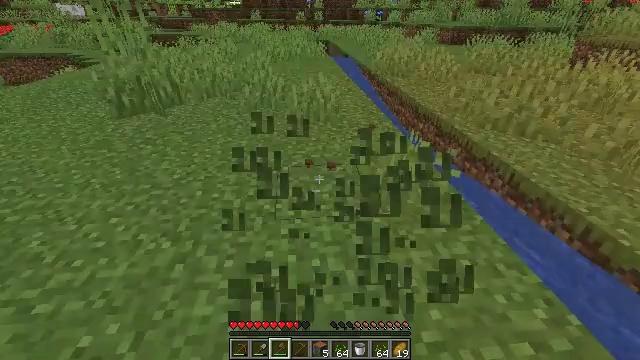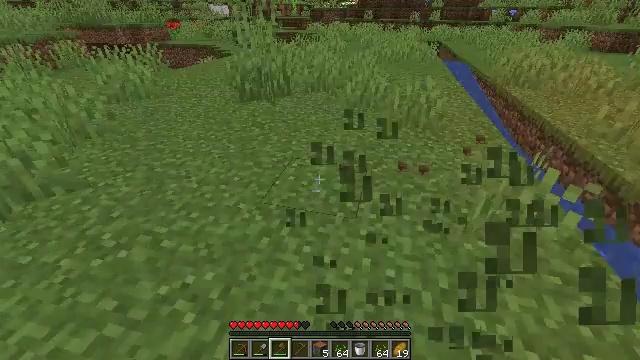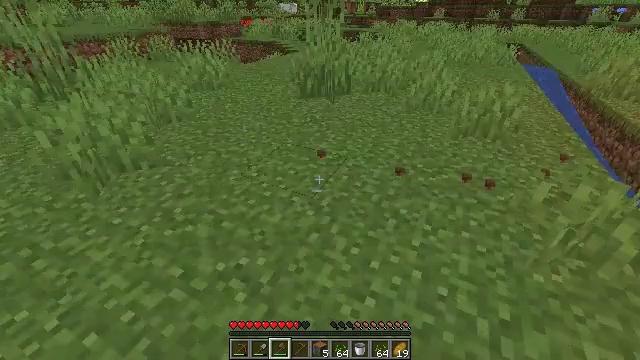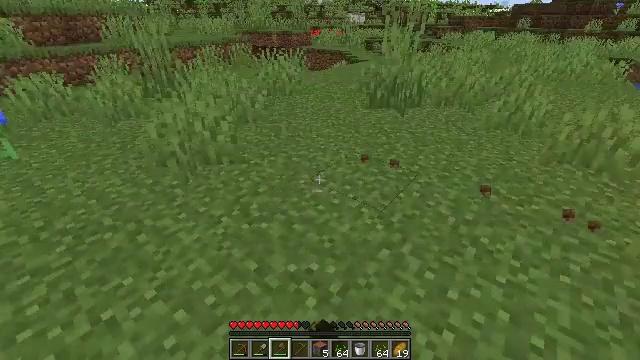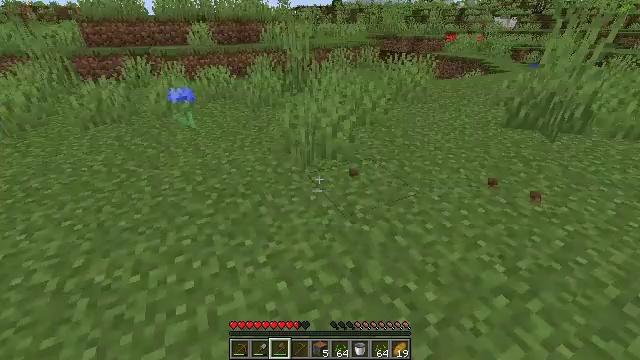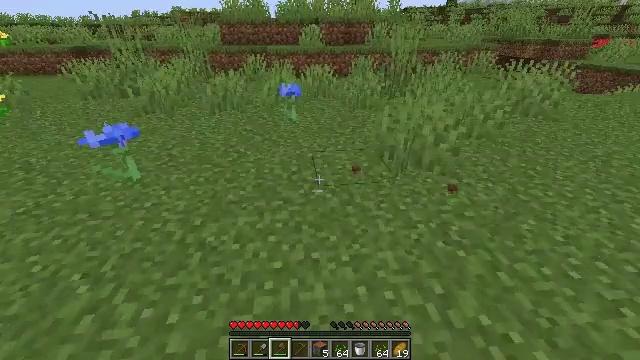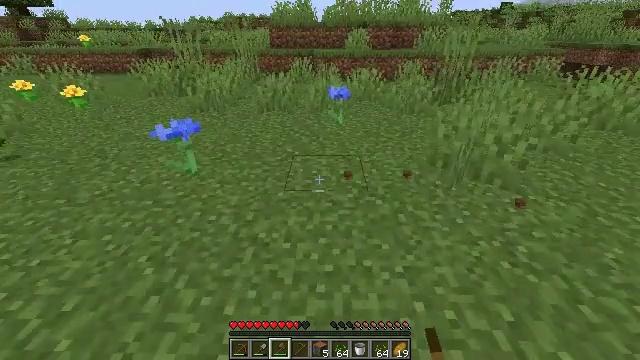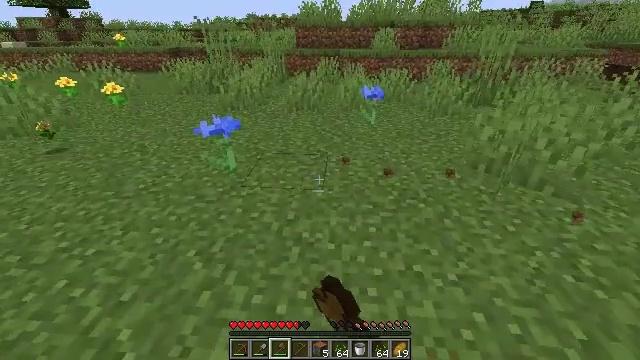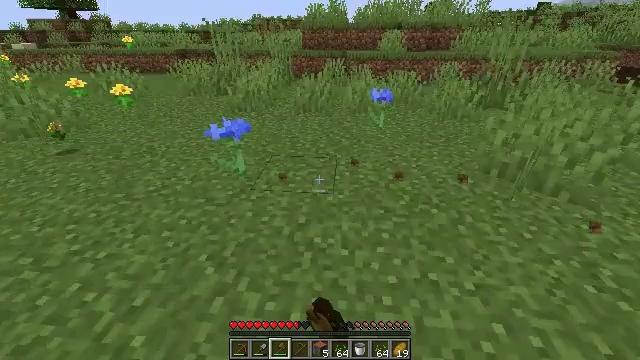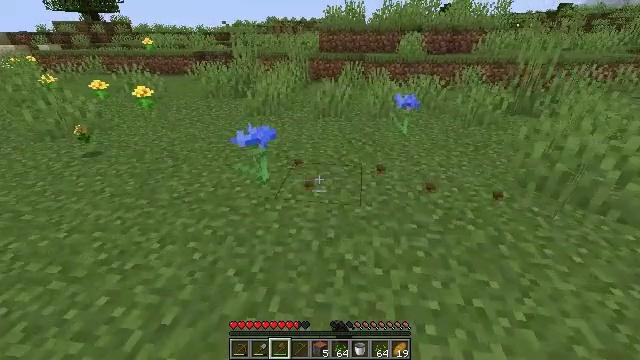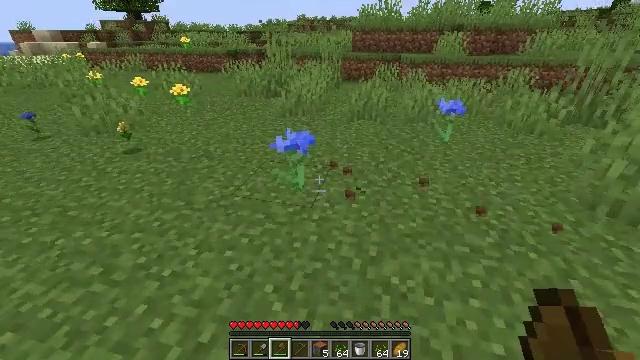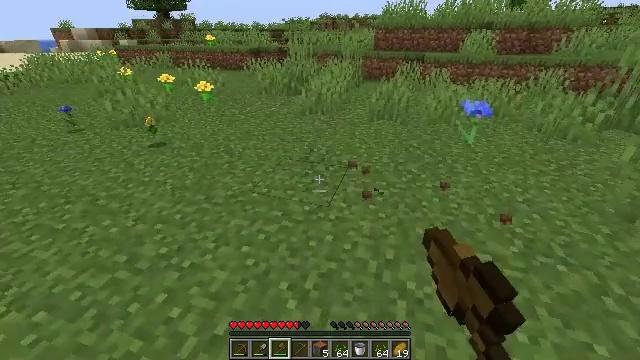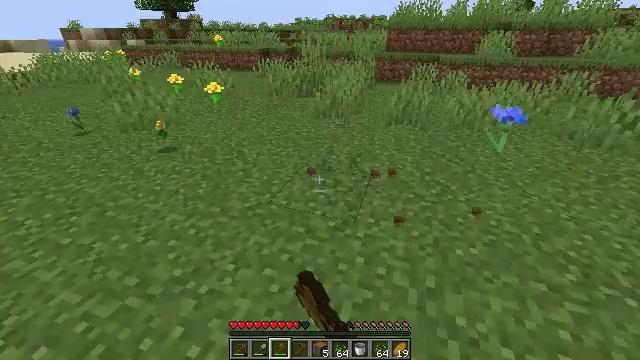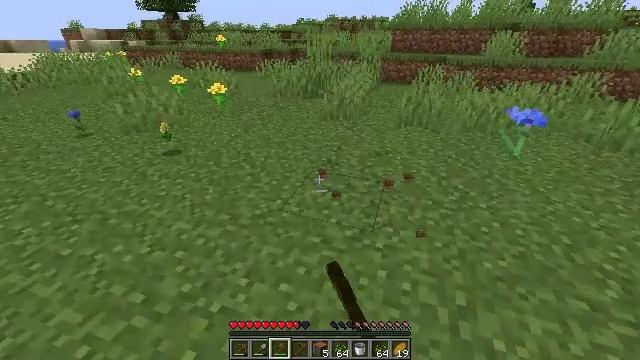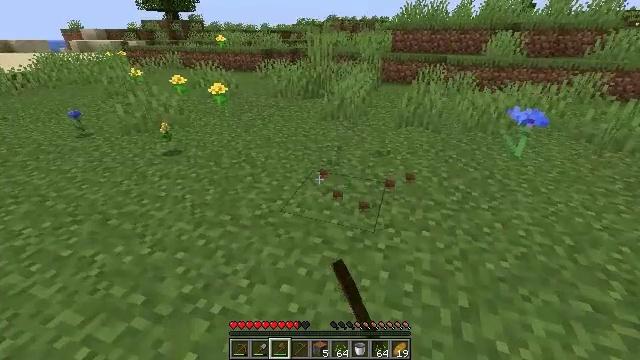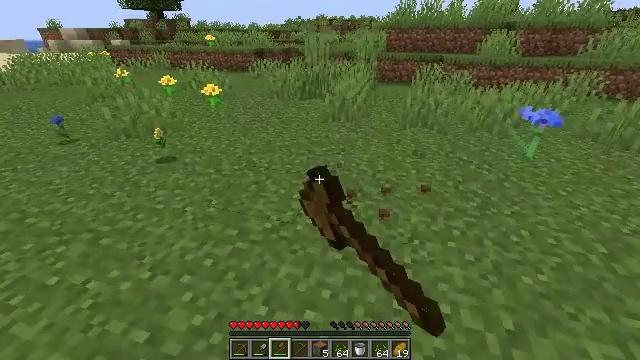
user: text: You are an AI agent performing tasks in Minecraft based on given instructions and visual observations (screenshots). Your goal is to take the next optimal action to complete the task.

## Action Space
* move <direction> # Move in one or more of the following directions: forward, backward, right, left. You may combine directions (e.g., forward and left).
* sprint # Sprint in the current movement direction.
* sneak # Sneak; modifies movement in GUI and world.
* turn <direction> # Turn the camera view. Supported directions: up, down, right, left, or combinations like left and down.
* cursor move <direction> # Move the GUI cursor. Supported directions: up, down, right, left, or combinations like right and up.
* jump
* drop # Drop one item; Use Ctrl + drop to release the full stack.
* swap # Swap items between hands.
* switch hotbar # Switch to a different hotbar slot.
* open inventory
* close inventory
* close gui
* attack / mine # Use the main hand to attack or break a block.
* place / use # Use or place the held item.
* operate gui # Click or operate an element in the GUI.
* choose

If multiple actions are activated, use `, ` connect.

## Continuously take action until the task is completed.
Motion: motion action
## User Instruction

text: Pick up the cornflower in the field.
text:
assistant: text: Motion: move left, turn left, attack / mine
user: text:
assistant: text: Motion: move left, turn left, attack / mine
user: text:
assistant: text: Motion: move left, turn left and up, attack / mine
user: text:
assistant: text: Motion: move left, turn left, attack / mine
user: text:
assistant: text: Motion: move left, turn left, attack / mine
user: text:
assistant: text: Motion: move left, turn left, attack / mine
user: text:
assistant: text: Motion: move left, turn left, attack / mine
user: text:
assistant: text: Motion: move forward and move left, attack / mine
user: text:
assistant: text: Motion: move forward and move left, turn left, attack / mine
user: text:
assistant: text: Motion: move forward and move left, turn left, attack / mine
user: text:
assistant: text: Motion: move forward and move left, turn left, attack / mine
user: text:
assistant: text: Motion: move forward and move left, attack / mine
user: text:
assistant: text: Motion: move forward and move left, attack / mine
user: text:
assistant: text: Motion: move forward and move left, attack / mine
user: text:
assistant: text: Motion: move forward and move left, turn right, attack / mine
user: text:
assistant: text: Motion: attack / mine